Question: I am trying to use a Cordova Plugin, I installed with bower, and getting an error in the browser console:
'GET http://localhost:8100/bower_components/ngCordova/dist/ng-cordova.js'
this is the file structure

and here, this is what I have in my 'index.html'
'''
<script src="bower_components/ngCordova/dist/ng-cordova.js"></script>
'''
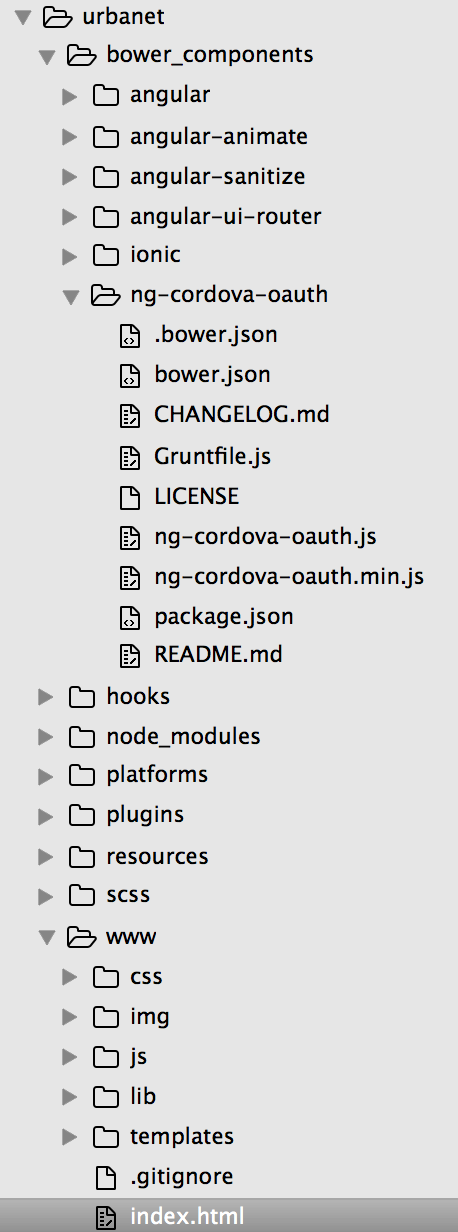
Answer: Files can only be loaded when they are in the 'www' directory. By default, Ionic installs bower packages into the 'www/lib' directory.
'$ ionic add ngCordova' Run this from your project root in the CLI.
This will install ngCordova into the correct directory. Then add the script at this path.
'<script src="lib/dist/ng-cordova.js"></script>'